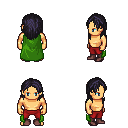
a pixel art fantasy rpg character, male body template, human, tanned skin, green cape, red pants, raven long hairstyle, maroon shoes, four views (front, back, left, right), 2x2 character sprite sheet, small pixel art, hard edges, no anti-aliasing